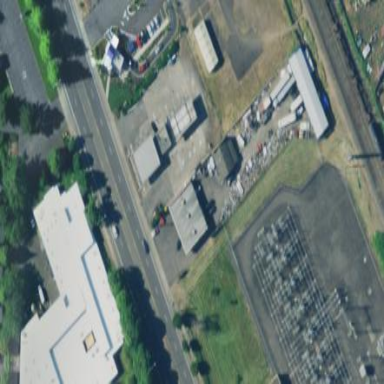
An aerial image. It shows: Fuel station.